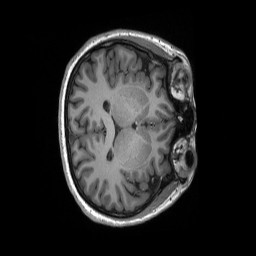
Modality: T1w
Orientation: axial
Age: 18
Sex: female
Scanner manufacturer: siemens
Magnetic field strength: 3 T
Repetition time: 2.3 s
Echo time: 0.00298 s